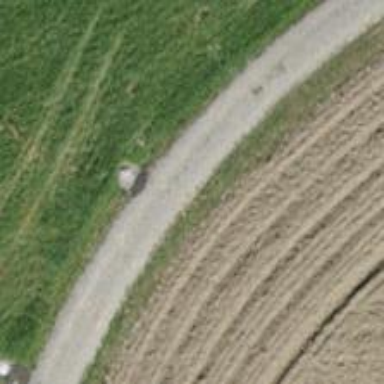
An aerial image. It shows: Gravel track with grade 3 tracktype.